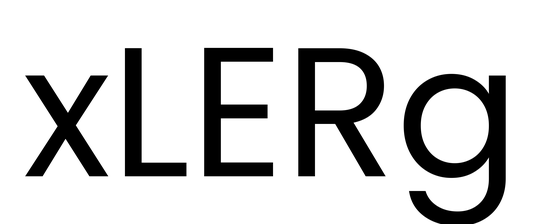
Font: Poppins-Regular